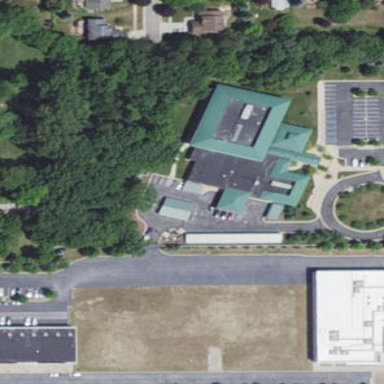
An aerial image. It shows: Public building.